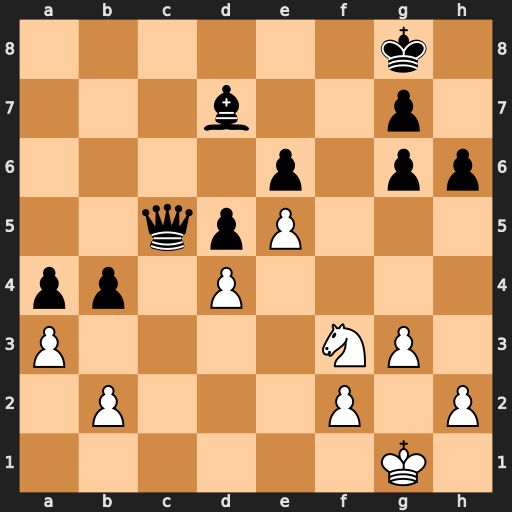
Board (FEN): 6k1/3b2p1/4p1pp/2qpP3/pp1P4/P4NP1/1P3P1P/6K1
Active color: w
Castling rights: -
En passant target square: -
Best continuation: dxc5 bxa3 bxa3